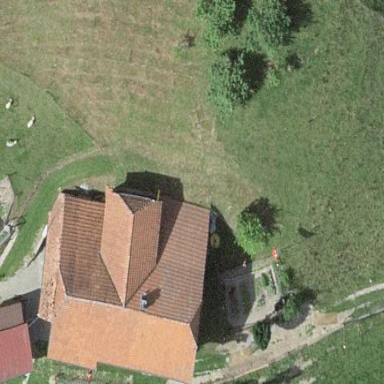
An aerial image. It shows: Farm building.